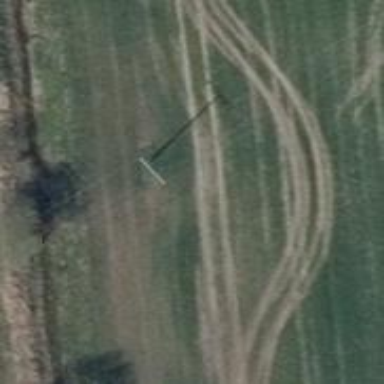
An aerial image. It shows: Power pole.